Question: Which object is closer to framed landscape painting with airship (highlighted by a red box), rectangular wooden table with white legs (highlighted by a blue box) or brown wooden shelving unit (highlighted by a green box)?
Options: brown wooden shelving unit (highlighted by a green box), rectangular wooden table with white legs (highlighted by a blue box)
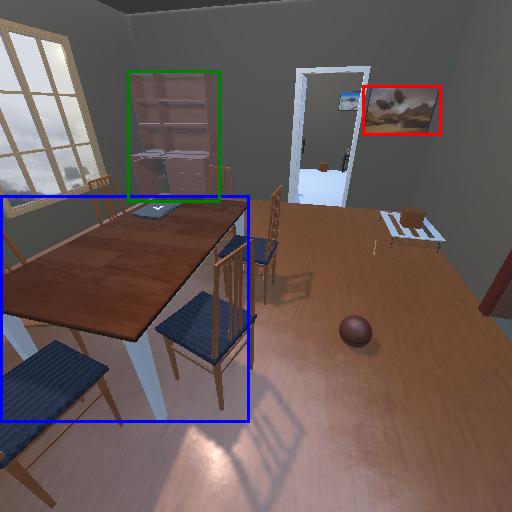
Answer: brown wooden shelving unit (highlighted by a green box)